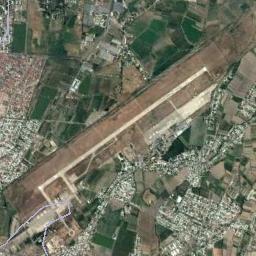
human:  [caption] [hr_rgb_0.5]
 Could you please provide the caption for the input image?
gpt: An airport with a runway and many buildings is surrounded by a residential area and green fields .

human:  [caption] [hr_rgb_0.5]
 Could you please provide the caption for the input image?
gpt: An airport is surrounded by many buildings and fields .

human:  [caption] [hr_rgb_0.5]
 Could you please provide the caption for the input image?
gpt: An airport with a runway on the farmland and some villages beside .

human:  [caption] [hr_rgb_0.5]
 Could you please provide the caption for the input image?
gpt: The airport is divided into two triangular areas by several runways .

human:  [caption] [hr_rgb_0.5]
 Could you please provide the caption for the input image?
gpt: The airport is surrounded by grass .